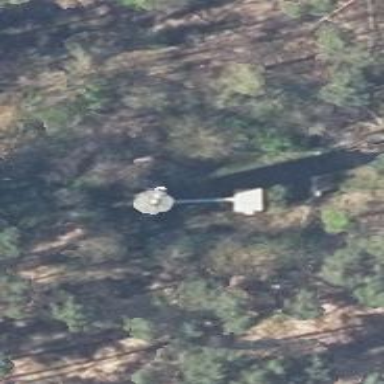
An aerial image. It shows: Watchtower classified as man-made.